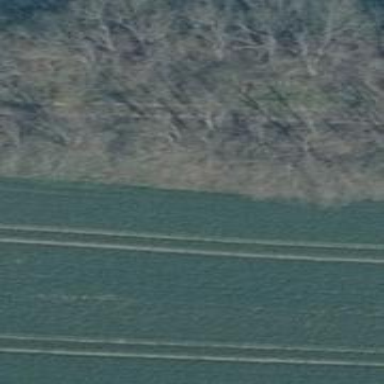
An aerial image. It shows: Row of trees in natural setting.